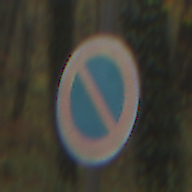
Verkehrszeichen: EingeschraenktesHalteverbot
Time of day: MorningAfternoon
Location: Outdoor (Nature)
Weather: Overcast
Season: Autumn
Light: Natural